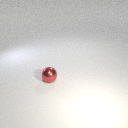
small red metal sphere